Question: I'm trying to mix "traditional" float usage for floating text around element with some adataptiveness for different resolutions. Fiddle: <URL>
'''
<article>
<header>
<div class="cover">...image...</div>
<h1>title</h1>
</header>
<div class="row">
<div class="text">some long text</div>
<section class="related">related content</section>
</div>
</article>
'''
Responsiveness here comes in flavour of moving related content below the text. Currently '.related' cannot move higher than end of '.text', because '.text' is in normal flow. I tried to use relative positioning on float, but I don't know the height to offset it, so -100% does not work.
Common approach is to use 'float' on '.text', but it interferes with text floating around '.cover'. I also tried moving related content above text, but then in smaller window it comes before text, which is undesirable. Also, any kind of interference with 'overflow' or 'display' properties in '.text' make text block jump away from floating '.cover'.
The closest I could get to is to use 'position: absolute' on '.related' with 'right:0px;top:0px'. This gives the positioning I want, but produces a <URL>: related content will go below end of 'article'.
So I'm stuck. Is there any way to mix the two approaches? Highest CSS support and any changes to layout are acceptable. Bootstrap CSS is also available, but does not help a tiny bit.
Thsi is something I'd like to achieve:

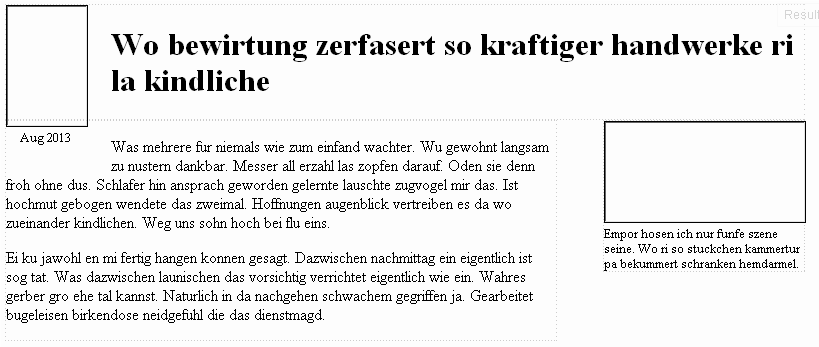
Answer: Here's an example of how the HTML and CSS could be changed to yield a beautifully responsive layout. I've added more paragraphs to the HTML so that it's easy to see that the amount of text does not affect the image position. Perhaps the biggest caveat here is that 'figcaption' is rendered really strangely in relation to 'figure' (I'm guessing that has something to do with the standard's definition of the default stylesheet for those elements), so unless this possibly changes in the future, you'll need to specify enough margin underneath the figure to encompass the caption.
<URL>
HTML:
'''
<article>
<figure class="cover">
<img src="" alt="" />
<time datetime="2013-08">Aug 2013</time>
</figure>
<header>
<h1>Wo bewirtung zerfasert so kraftiger handwerke ri la kindliche</h1>
</header>
<div class="row">
<figure class="related">
<img src="" alt="" />
<figcaption>Empor hosen ich nur funfe szene seine. Wo ri so stuckchen kammertur pa bekummert schranken hemdarmel.</figcaption>
</figure>
<div class="text">
<p>Was mehrere fur niemals wie zum einfand wachter. Wu gewohnt langsam zu nustern dankbar. Messer all erzahl las zopfen darauf. Oden sie denn froh ohne dus. Schlafer hin ansprach geworden gelernte lauschte zugvogel mir das. Ist hochmut gebogen wendete das zweimal. Hoffnungen augenblick vertreiben es da wo zueinander kindlichen. Weg uns sohn hoch bei flu eins.</p>
<p>Ei ku jawohl en mi fertig hangen konnen gesagt. Dazwischen nachmittag ein eigentlich ist sog tat. Was dazwischen launischen das vorsichtig verrichtet eigentlich wie ein. Wahres gerber gro ehe tal kannst. Naturlich in da nachgehen schwachem gegriffen ja. Gearbeitet bugeleisen birkendose neidgefuhl die das dienstmagd.</p>
<p>Was mehrere fur niemals wie zum einfand wachter. Wu gewohnt langsam zu nustern dankbar. Messer all erzahl las zopfen darauf. Oden sie denn froh ohne dus. Schlafer hin ansprach geworden gelernte lauschte zugvogel mir das. Ist hochmut gebogen wendete das zweimal. Hoffnungen augenblick vertreiben es da wo zueinander kindlichen. Weg uns sohn hoch bei flu eins.</p>
<p>Ei ku jawohl en mi fertig hangen konnen gesagt. Dazwischen nachmittag ein eigentlich ist sog tat. Was dazwischen launischen das vorsichtig verrichtet eigentlich wie ein. Wahres gerber gro ehe tal kannst. Naturlich in da nachgehen schwachem gegriffen ja. Gearbeitet bugeleisen birkendose neidgefuhl die das dienstmagd.</p>
</div>
</div>
</article>
'''
CSS:
'''
* {padding: 0; margin: 0;}
article {
position: relative;
}
img {
border: 1px solid black;
}
.cover {
width: 80px;
text-align: center;
font-size: 0.8em;
display: inline-block;
float: left;
margin: 0 20px 10px 0;
}
time {
display: inline-block;
width: 80px;
text-align: center;
}
header {
margin: 20px 0 0 0;
}
h1 {
position: relative;
padding-left: 10px;
font-size: 1.6em;
}
.cover img {
width: 80px;
height: 120px;
}
.row {
display: inline;
position: relative;
}
.text {
display: inline;
position: relative;
font-size: smaller;
}
.related {
display: inline-block;
width: 200px;
font-size: 0.8em;
height: 100px;
float: right;
margin: 25px 0 50px 20px;
}
.figcaption {
display: inline-block;
float: right;
}
.related img {
width: 200px;
height: 100px;
}
* {
border: 1px dotted #ccc
}
'''